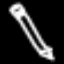
Label: pencil